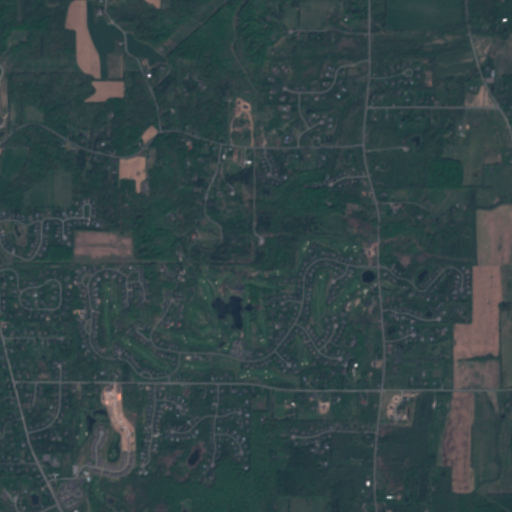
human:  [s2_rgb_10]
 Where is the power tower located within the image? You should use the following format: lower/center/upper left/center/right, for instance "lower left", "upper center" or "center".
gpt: The power tower is located in the upper left of the image.
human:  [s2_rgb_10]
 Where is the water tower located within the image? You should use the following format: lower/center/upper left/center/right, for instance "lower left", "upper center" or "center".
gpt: The water tower is located in the upper left of the image.
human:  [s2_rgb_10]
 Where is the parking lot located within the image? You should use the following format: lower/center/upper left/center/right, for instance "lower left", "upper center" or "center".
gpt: There is no parking lot in the image.